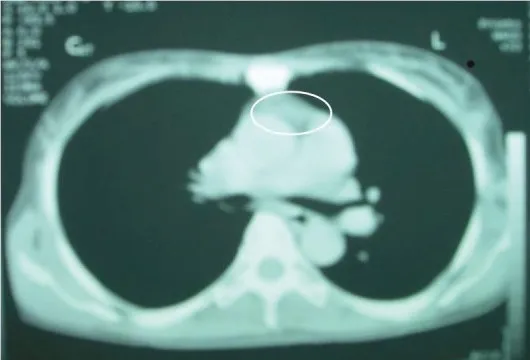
CT chest. Anterior mediastinal mass with minimal contrast enhancement.
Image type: radiology (ct)